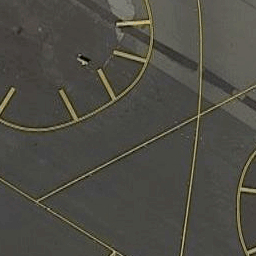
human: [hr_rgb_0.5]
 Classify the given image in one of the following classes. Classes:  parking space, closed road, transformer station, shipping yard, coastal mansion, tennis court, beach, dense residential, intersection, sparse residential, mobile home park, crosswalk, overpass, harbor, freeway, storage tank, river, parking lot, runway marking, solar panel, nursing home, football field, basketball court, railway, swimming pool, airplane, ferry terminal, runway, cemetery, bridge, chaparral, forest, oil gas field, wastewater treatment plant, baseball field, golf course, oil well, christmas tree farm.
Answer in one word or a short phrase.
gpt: runway marking